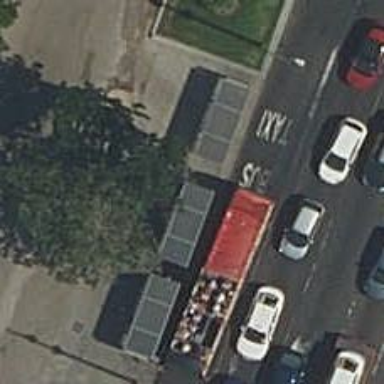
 serving as platform for public transportation."